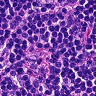
Metastatic tissue present: no